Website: apple
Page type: customer-info-address
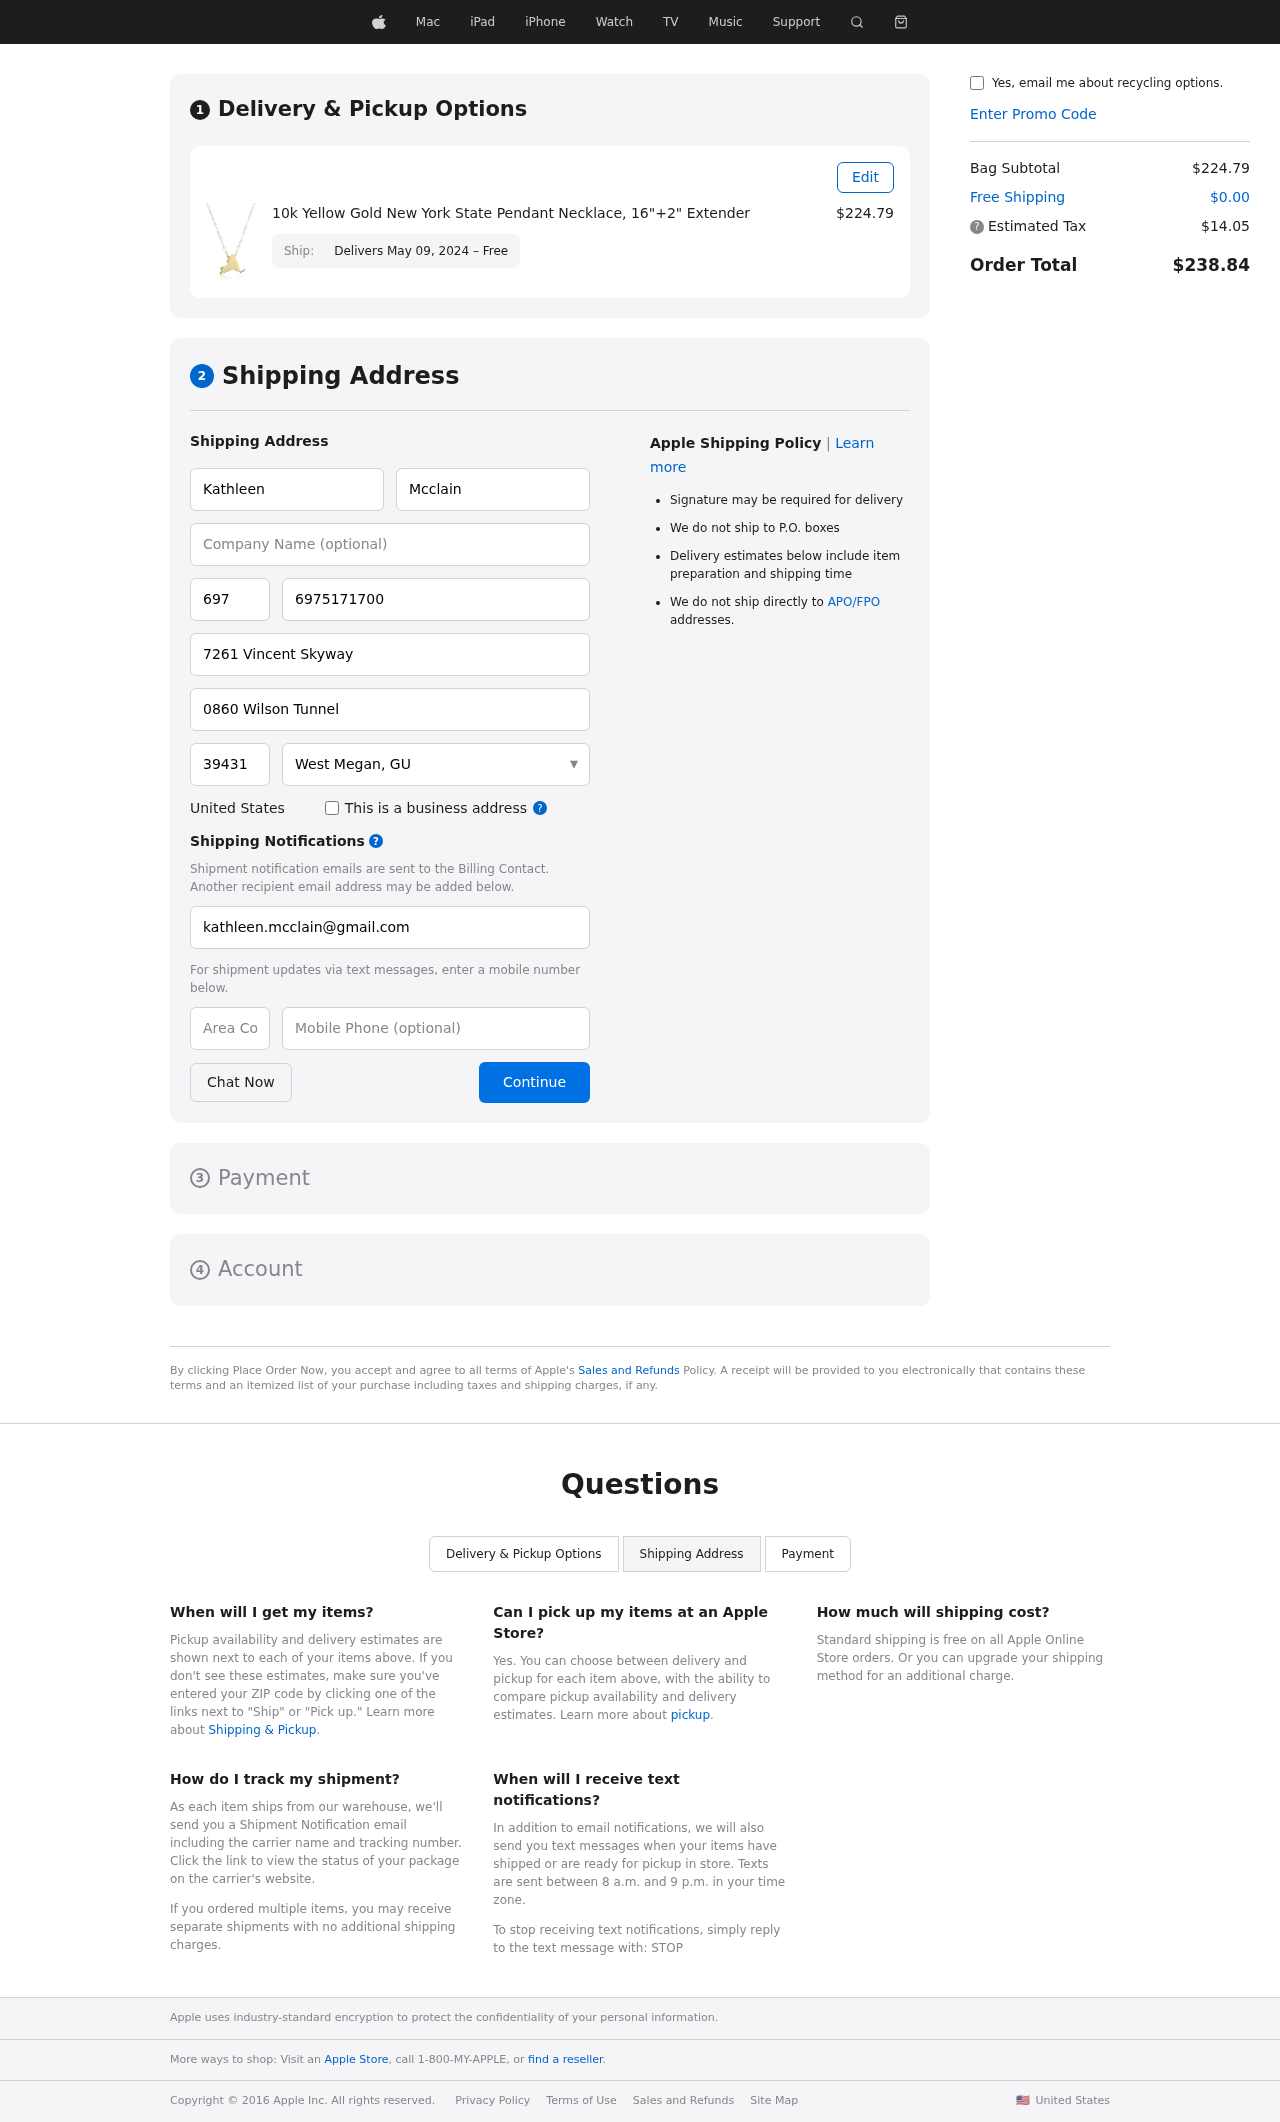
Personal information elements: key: PII_CITY_STATE
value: West Megan, GU
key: PII_COUNTRY
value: United States
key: PII_EMAIL
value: kathleen.mcclain@gmail.com
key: PII_FIRSTNAME
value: Kathleen
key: PII_LASTNAME
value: Mcclain
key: PII_PHONE
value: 6975171700
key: PII_PHONE_AREA
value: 697
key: PII_POSTCODE
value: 39431
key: PII_STREET
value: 7261 Vincent Skyway
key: PII_STREET2
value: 0860 Wilson Tunnel
Product elements: key: PRODUCT1_NAME
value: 10k Yellow Gold New York State Pendant Necklace, 16"+2" Extender
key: PRODUCT1_PRICE
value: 224.79
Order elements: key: ORDER_DELIVERY_DATE
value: Delivers May 09, 2024 – Free
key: ORDER_SUBTOTAL
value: $224.79
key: ORDER_SHIPPING_COST
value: $0.00
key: ORDER_TAX
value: $14.05
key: ORDER_TOTAL
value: $238.84